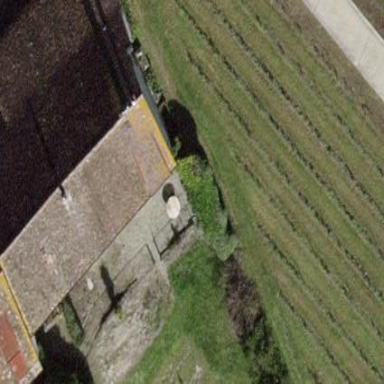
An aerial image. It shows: Vineyard growing grapes.